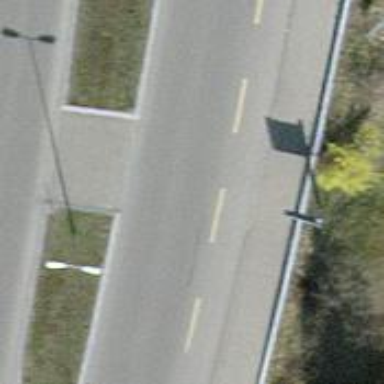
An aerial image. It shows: Uncontrolled and unmarked road crossing.